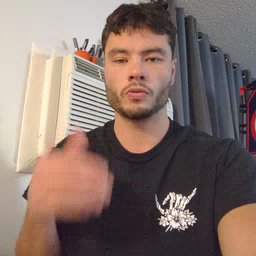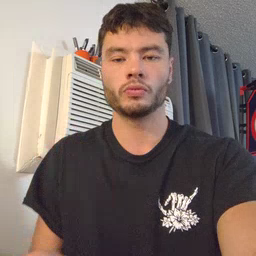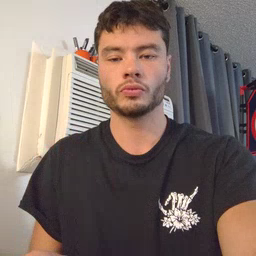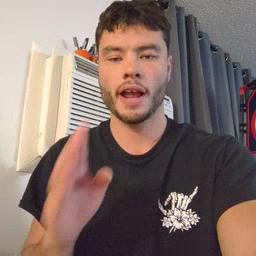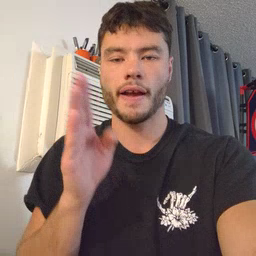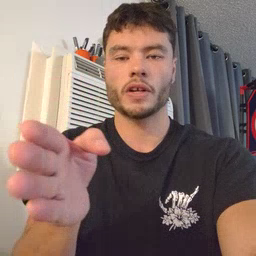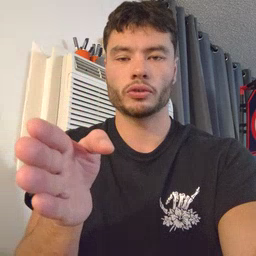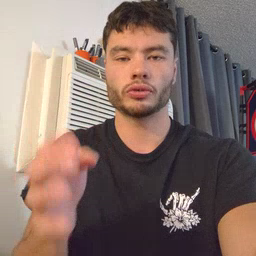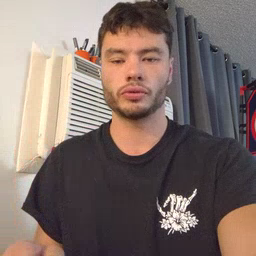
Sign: after